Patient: sex M, age 52
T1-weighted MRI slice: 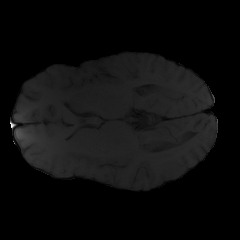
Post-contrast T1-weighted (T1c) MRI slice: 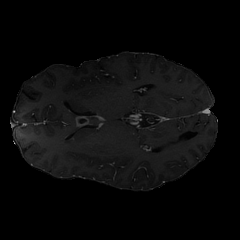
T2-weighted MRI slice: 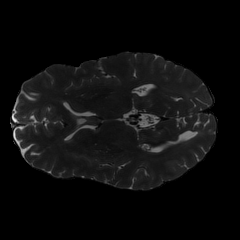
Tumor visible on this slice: yes
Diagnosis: Glioblastoma, IDH-wildtype
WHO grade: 4